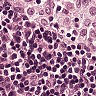
Metastatic tissue present: no